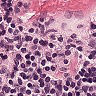
Metastatic tissue present: no